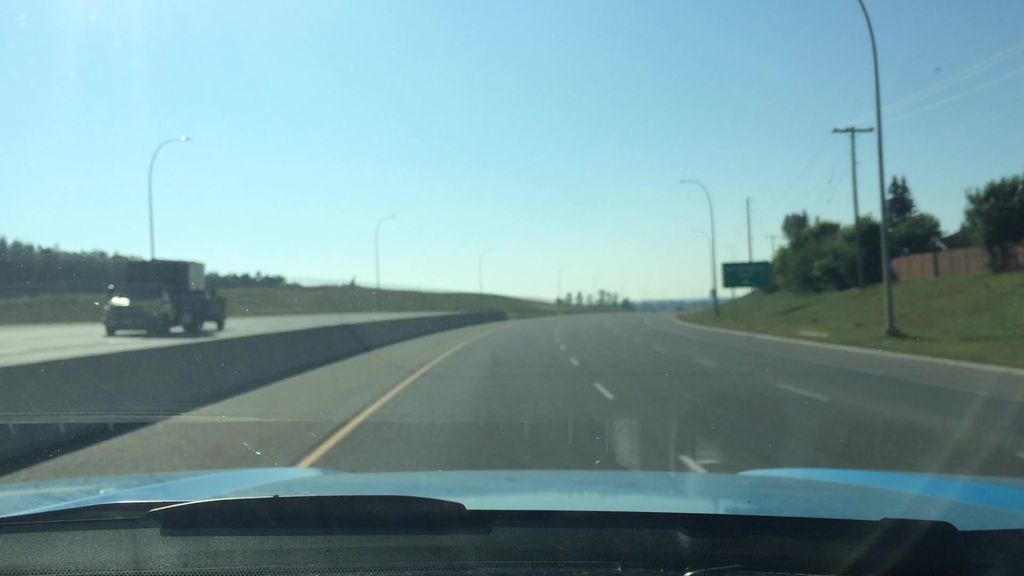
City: calgary